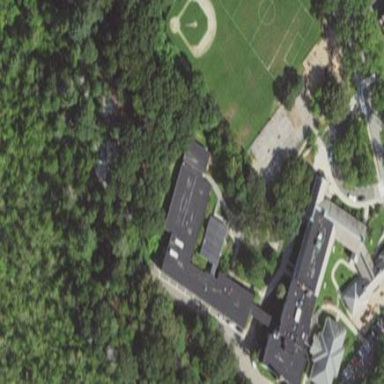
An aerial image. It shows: School.